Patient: sex F, age 55
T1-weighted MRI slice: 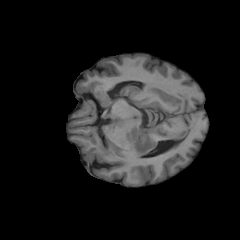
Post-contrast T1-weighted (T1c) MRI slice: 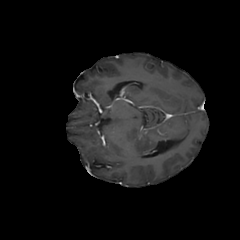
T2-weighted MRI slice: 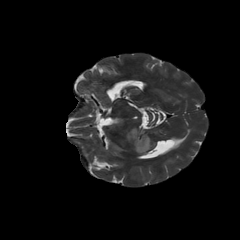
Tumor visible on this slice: yes
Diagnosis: Glioblastoma, IDH-wildtype
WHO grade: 4